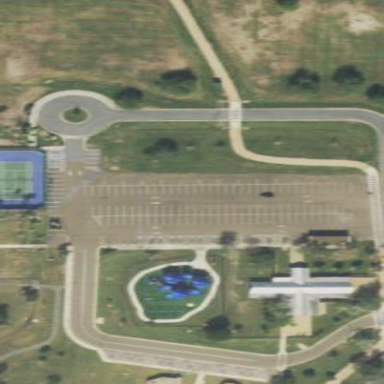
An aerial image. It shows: Parking area.